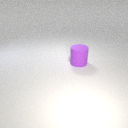
large purple rubber cylinder